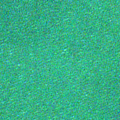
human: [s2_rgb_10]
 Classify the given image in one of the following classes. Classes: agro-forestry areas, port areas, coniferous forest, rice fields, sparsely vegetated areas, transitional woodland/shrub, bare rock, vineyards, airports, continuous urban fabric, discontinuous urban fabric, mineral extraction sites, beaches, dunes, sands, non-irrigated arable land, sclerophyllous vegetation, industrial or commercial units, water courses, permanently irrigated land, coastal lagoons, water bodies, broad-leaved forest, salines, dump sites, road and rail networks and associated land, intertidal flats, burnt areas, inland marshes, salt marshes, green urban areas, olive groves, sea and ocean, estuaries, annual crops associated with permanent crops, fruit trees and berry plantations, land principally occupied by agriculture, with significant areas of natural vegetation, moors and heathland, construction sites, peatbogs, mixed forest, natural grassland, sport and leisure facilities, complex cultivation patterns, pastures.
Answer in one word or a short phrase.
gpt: sea and ocean